Question: I have a e-shop project in TYPO3 CMS. I have problem with formatting list of products (when you click on all products). Beginnings of categories are spaced differently. Here I have a picture.

Here is, how my html part of the site looks:
'''
<form method="post" action="###FORM_URL###" name="shopForm">
<div class="productCategory">
<!-- ###ITEM_CATEGORY### begin -->
<h2><!--###LINK_ITEM### begin-->###CATEGORY_TITLE###<!--###LINK_ITEM### end--></h2>
<h3>###CATEGORY_NOTE###</h3>
<!-- ###ITEM_CATEGORY### end -->
</div>
<!-- ###ITEM_LIST### begin -->
<!-- ###ITEM_SINGLE### begin-->
<div class="listitem boxShadow">
<h3><!--###LINK_ITEM###-->###PRODUCT_TITLE###<!--###LINK_ITEM###--></h3>
<div class="productImage">
###PRODUCT_IMAGE1###
</div>
</td>
<p class="price">###PRODUCT_PRICE### &euro;</p>
<p class="text">###PRODUCT_SUBTITLE###</p>
<p>
<table class="right">
<td><INPUT size="3" maxlength="4" type="text" name="###FIELD_NAME###" id="###FIELD_NAME###" value="###FIELD_QTY###" class="amount"/></td>
<td> <input type="image" src="fileadmin/templates/images/basket_add.png" name="basket" class="inputimage" alt="Kupit" onClick="if(!document.getElementById('###FIELD_NAME###').value!=''){document.getElementById('###FIELD_NAME###').value=1;}; submit();"/></td>
</table>
</p>
</div>
<!-- ###ITEM_SINGLE### end -->
<!-- ###ITEM_LIST### end -->
<!-- ###ITEM_CATEGORY_AND_ITEMS### end -->
</form>
<br clear="all" >
'''
What could be wrong? I spent 4 days searching for solution before I decided to ask you guys. Thank you
EDIT:
CSS styles for this form:
'''
.productCategory h2{font-size:15px;}
.listitem .text{height:32px; overflow:hidden}
.listitem h3{height: 30px; overflow:hidden; font-size:13px; }
#tt-products-list-1 form {float:left; display: inline-block;}
.right {border-spacing: 10px 50px;}
'''
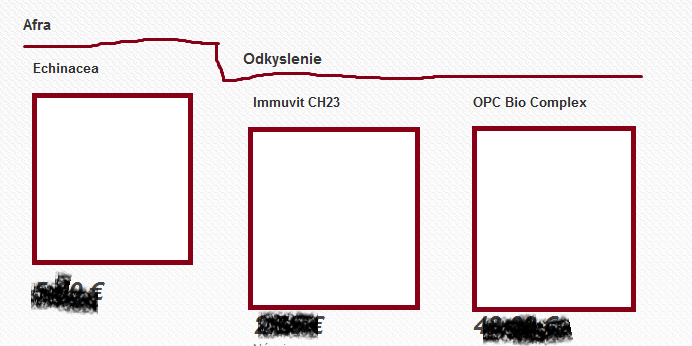
Answer: It's a CSS issue, either with 'vertical-align: top' or with 'display: inline-block'
Would you mind posting your css for this part of your app?